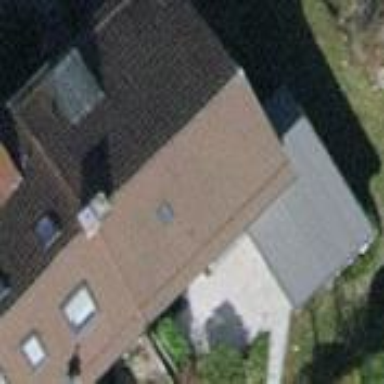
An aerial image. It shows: Building with tile roof.